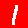
Digit: 1